Question: I'm trying to figure out the JavaScript math to move two colliding circles apart from each other.
The left side of this image is a visual representation of what I already have:

I'm also planning to make the smaller circle be pushed more than the larger one. That should be easy enough by using their normalized radii as a multiplier.
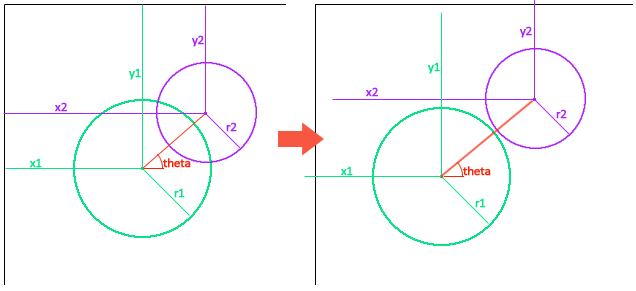
Answer: '''
// Just take the vector difference between the centers
var dx = x2 - x1;
var dy = y2 - y1;
// compute the length of this vector
var L = Math.sqrt(dx*dx + dy*dy);
// compute the amount you need to move
var step = r1 + r2 - L;
// if there is a collision you will have step > 0
if (step > 0) {
// In this case normalize the vector
dx /= L; dy /= L;
// and then move the two centers apart
x1 -= dx*step/2; y1 -= dy*step/2;
x2 += dx*step/2; y2 += dy*step/2;
}
'''